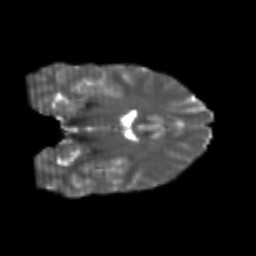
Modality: T2w
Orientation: coronal
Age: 22
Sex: male
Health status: healthy
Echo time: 0.074 s